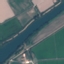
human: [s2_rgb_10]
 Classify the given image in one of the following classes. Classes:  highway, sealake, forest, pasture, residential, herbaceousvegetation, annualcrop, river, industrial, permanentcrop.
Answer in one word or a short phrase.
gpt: River